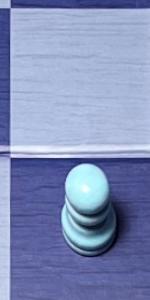
Label: Pawn_White